Question: I want to create th following PDF layout with ITextSharp:

I use the following code to generate my table:
'''
Document document = new Document(PageSize.A4);
MemoryStream memoryStream = new MemoryStream();
PdfWriter writer = PdfWriter.GetInstance(document, memoryStream);
document.Open();
PdfPCell cell;
PdfPTable table = new PdfPTable(2);
table.SetWidths(new float[] { 450, 100 });
table.WidthPercentage = 100;
cell = new PdfPCell(new Phrase("Item cod werwerwer"));
table.AddCell(cell);
cell = new PdfPCell(new Phrase("100"));
table.AddCell(cell);
cell = new PdfPCell(new Phrase(string.Empty));
table.AddCell(cell);
cell = new PdfPCell(new Phrase("100"));
table.AddCell(cell);
document.Add(table);
writer.CloseStream = false;
document.Close();
memoryStream.Position = 0;
return memoryStream.ToArray();
'''
How can I force table to cover full page height without use fixed height value?
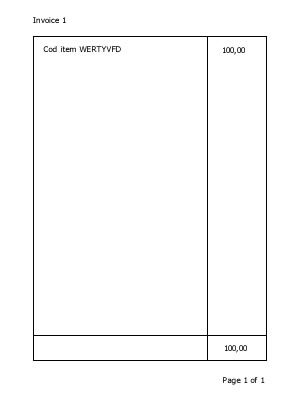
Answer: Tables flow, that's just what they do. If you want to change the height then you're going to need to use fixed values. You could calculate these fixed values at runtime by trying to figure out what the height of some text will be in a given cell at a given width using a given font. Or you could just fix it at a magic number which is what the code below does.
At the top is the magic constant. When we create the document we specify 0 for all margins so that we fill the entire page. You can change this but you'll have to adjust the calculations below. Then in the first row we set one of the cell's 'MinimumHeight' to the page's height minus the constant and in the second row we set one of the cell's height to the constant.
'''
//Fixed height of last cell
float LAST_CELL_HEIGHT = 50f;
//Create our document with zero margins
Document document = new Document(PageSize.A4, 0, 0, 0, 0);
FileStream fs = new FileStream(Path.Combine(Environment.GetFolderPath(Environment.SpecialFolder.Desktop), "A4.pdf"), FileMode.Create, FileAccess.Write, FileShare.Read);
PdfWriter writer = PdfWriter.GetInstance(document, fs);
document.Open();
PdfPCell cell;
PdfPTable table = new PdfPTable(2);
table.SetWidths(new float[] { 450, 100 });
table.WidthPercentage = 100;
cell = new PdfPCell(new Phrase("Item cod werwerwer"));
//Set the first cell's height to the document's full height minus the last cell
cell.MinimumHeight = document.PageSize.Height - LAST_CELL_HEIGHT;
table.AddCell(cell);
cell = new PdfPCell(new Phrase("100"));
table.AddCell(cell);
cell = new PdfPCell(new Phrase(string.Empty));
//Set the last cell's height
cell.MinimumHeight = LAST_CELL_HEIGHT;
table.AddCell(cell);
cell = new PdfPCell(new Phrase("100"));
table.AddCell(cell);
document.Add(table);
writer.CloseStream = false;
document.Close();
fs.Close();
'''